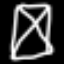
Label: hourglass